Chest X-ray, AP view. Patient: 20 years old, sex M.
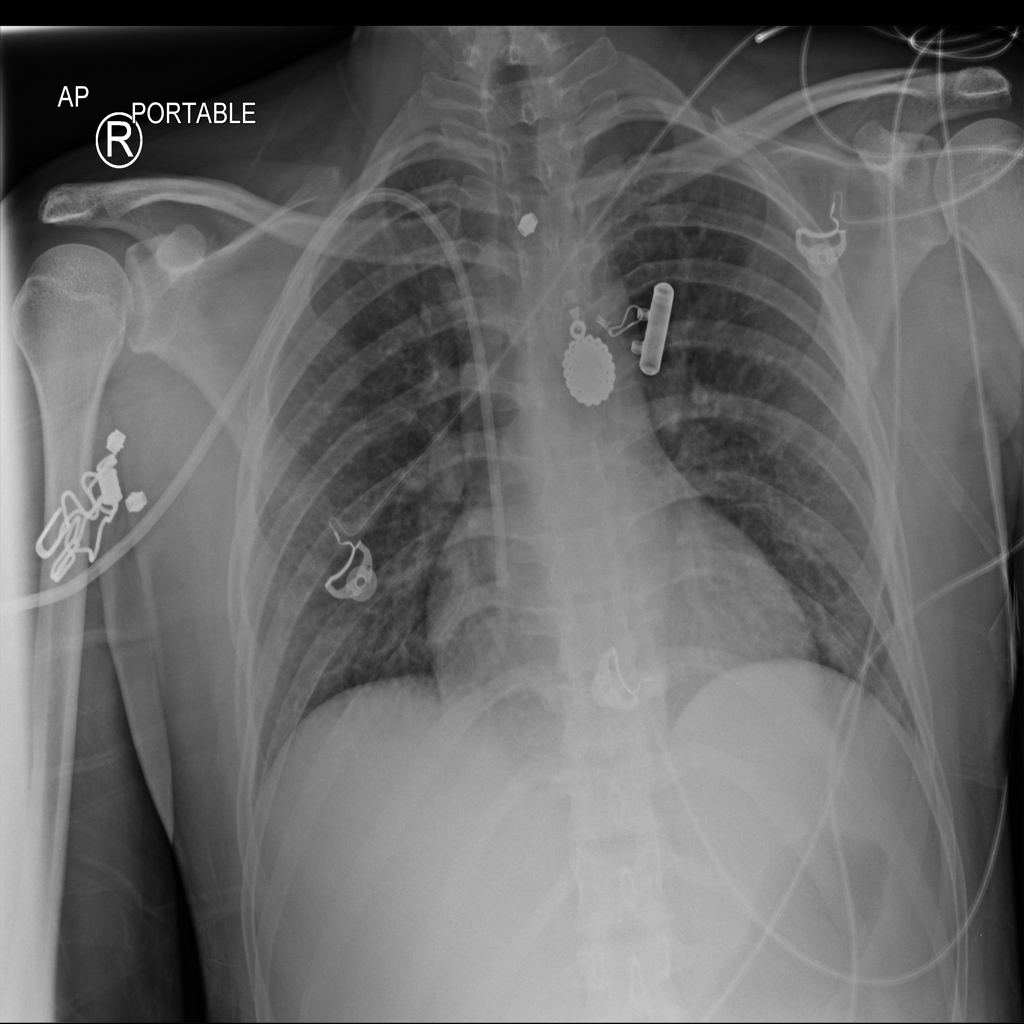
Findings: Infiltration